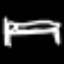
Label: bed